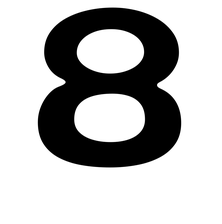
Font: Gluten_Medium